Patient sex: M
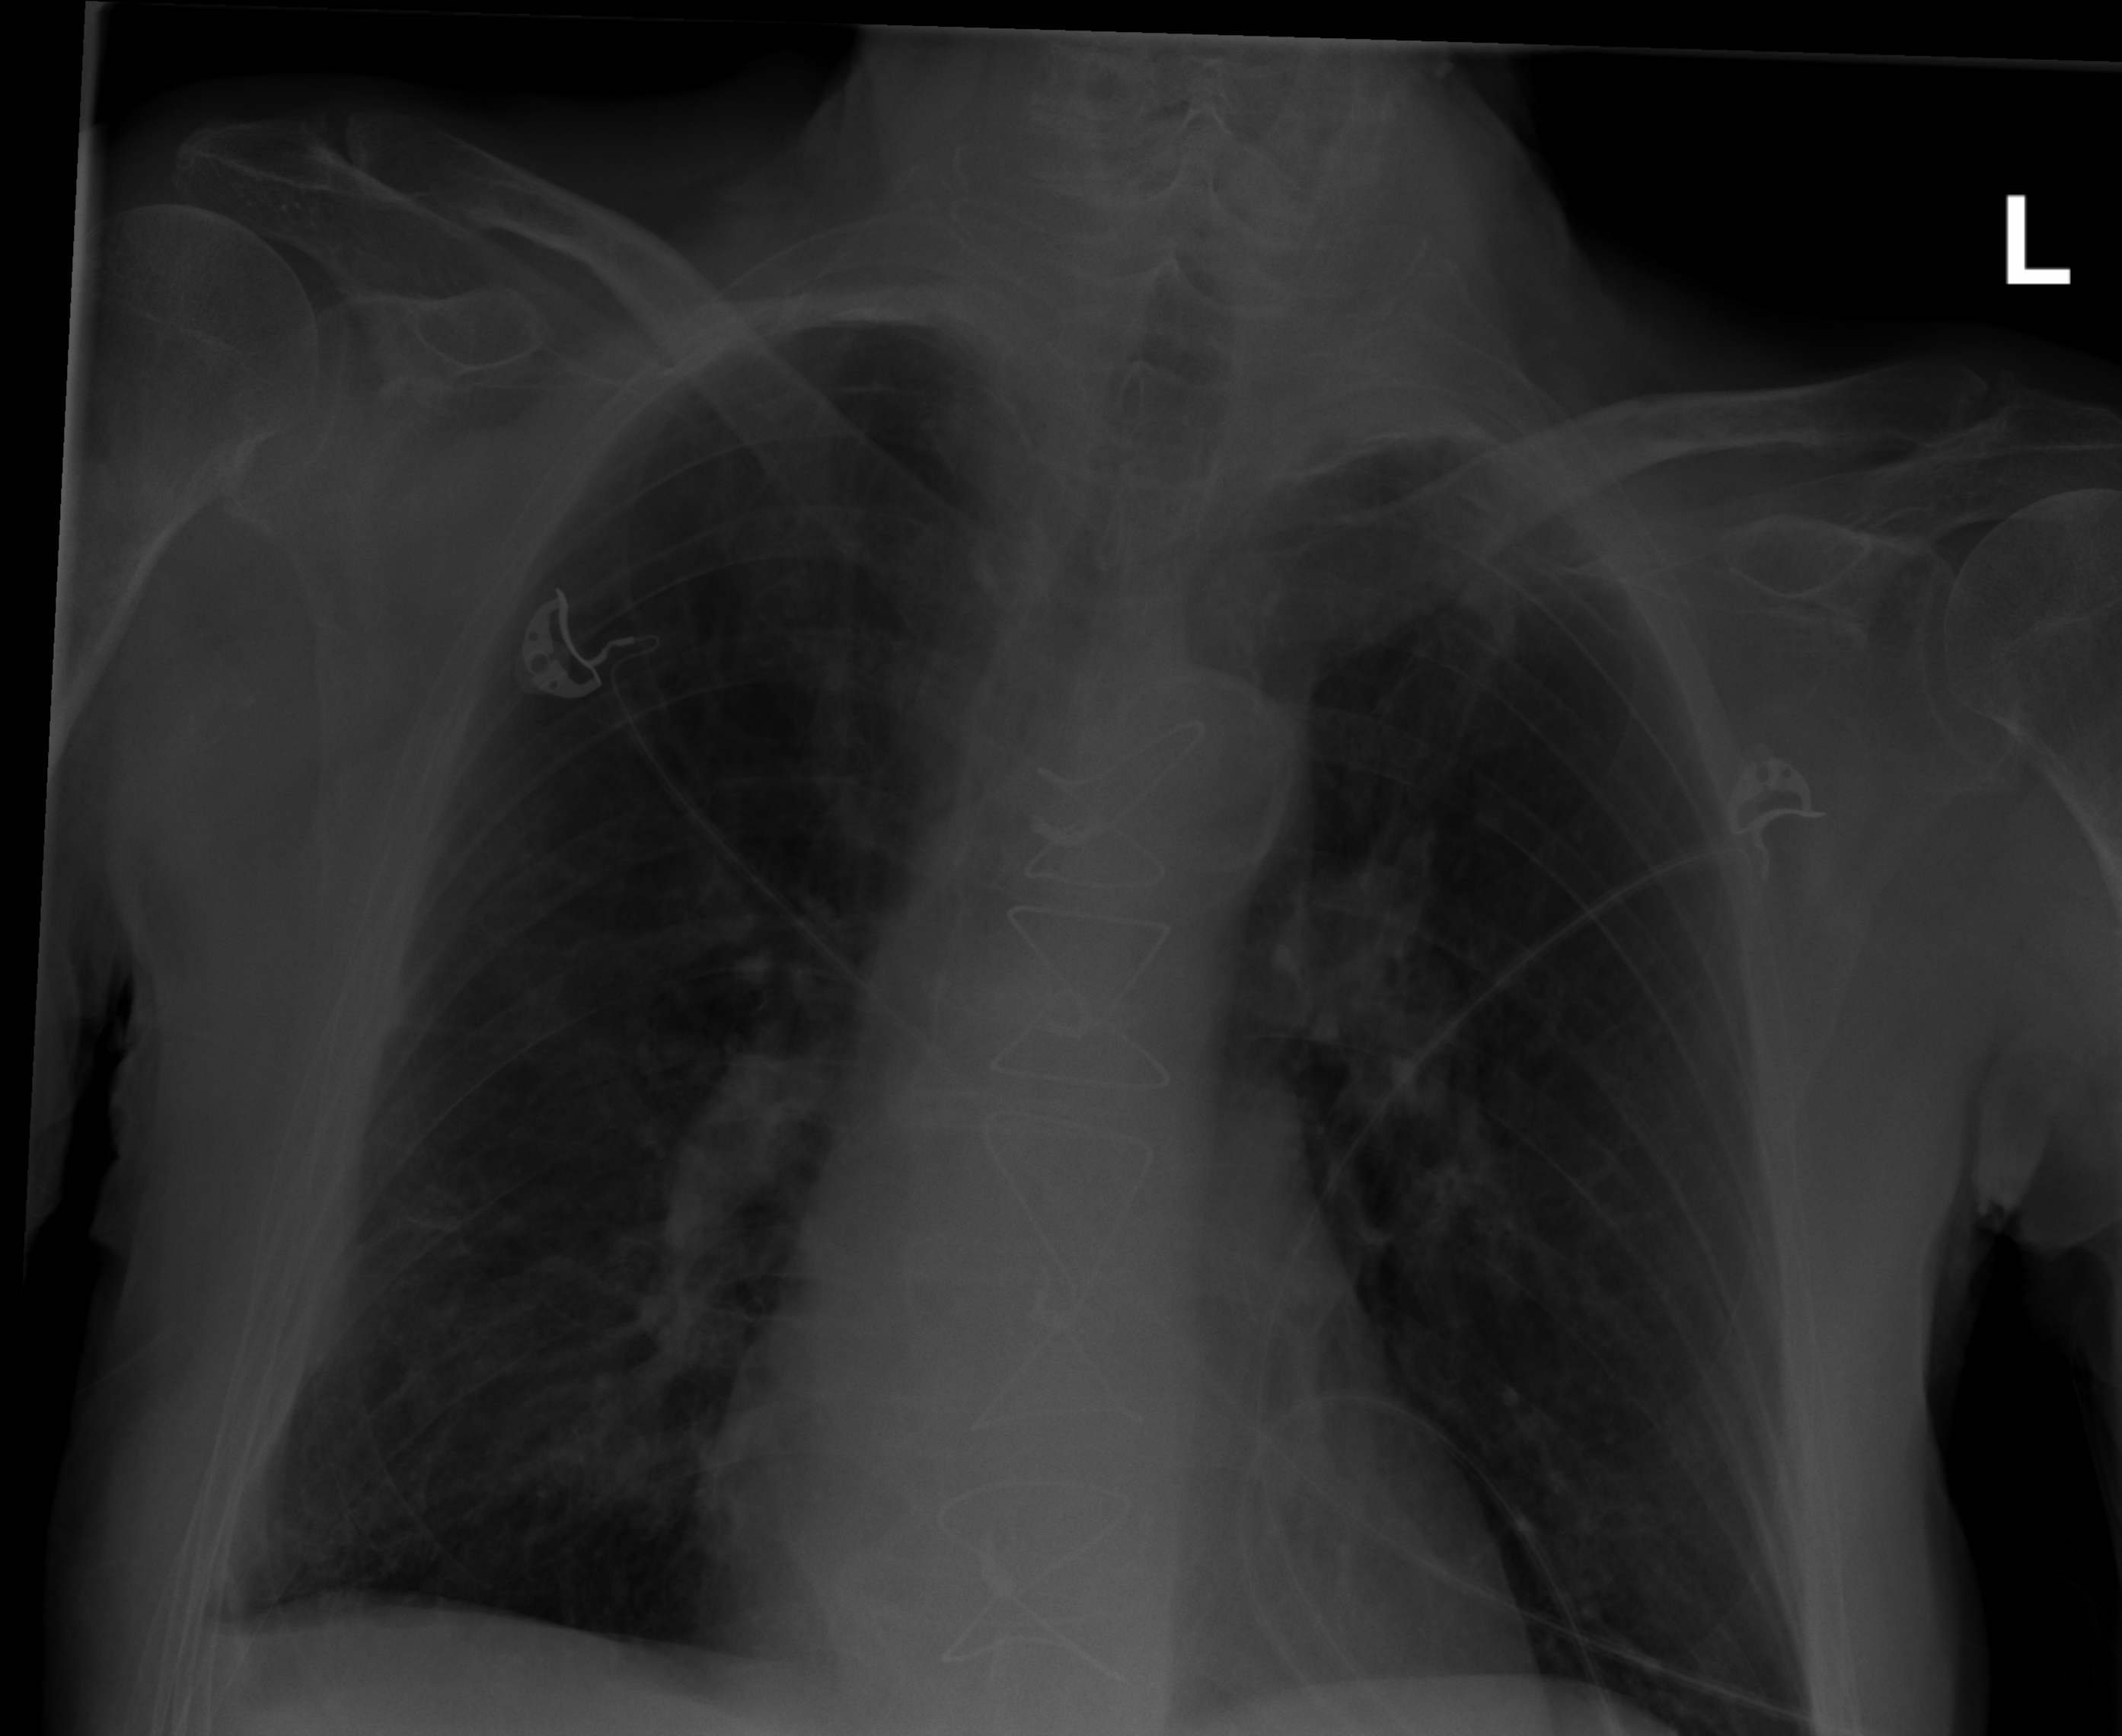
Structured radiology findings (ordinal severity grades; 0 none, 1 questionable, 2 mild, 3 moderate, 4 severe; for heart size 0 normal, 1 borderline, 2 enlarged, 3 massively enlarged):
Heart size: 0
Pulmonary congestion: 2
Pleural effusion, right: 0
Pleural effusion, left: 0
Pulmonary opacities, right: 0
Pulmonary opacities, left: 0
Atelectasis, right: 0
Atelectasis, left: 0